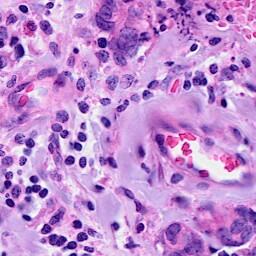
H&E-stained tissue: Breast